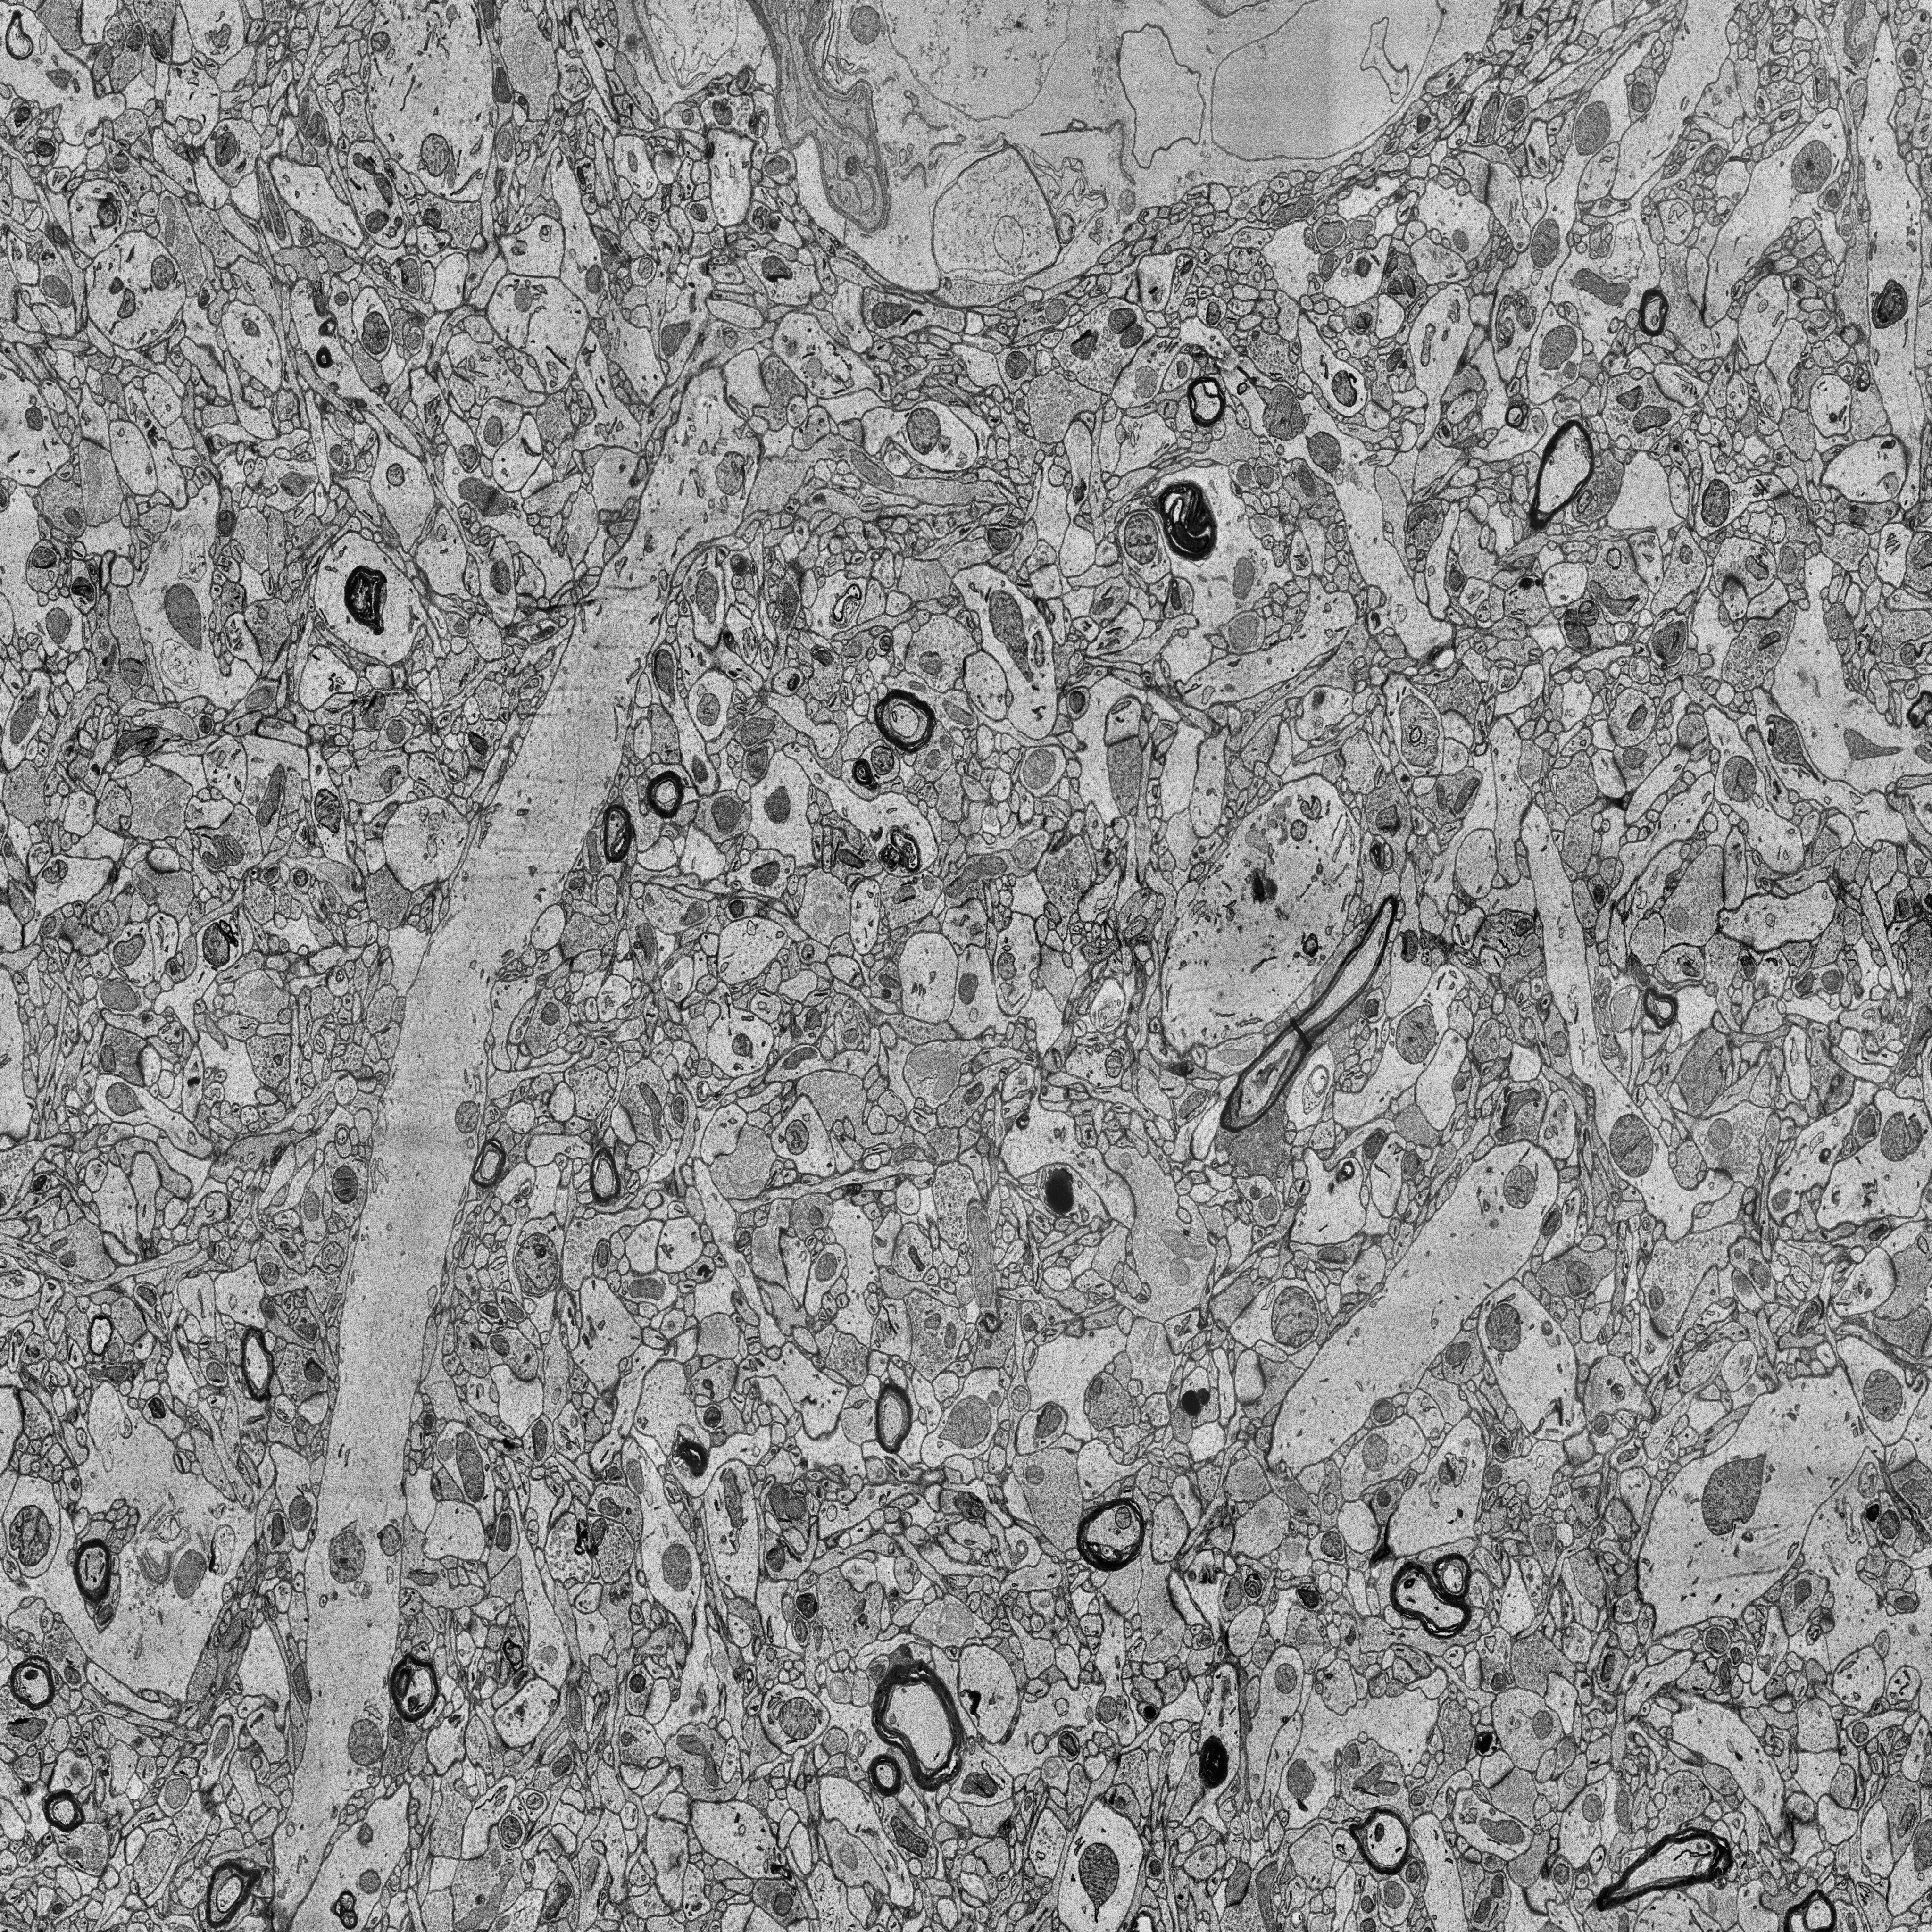
Electron microscopy slice of human cortex tissue
Slice depth (z): 87
Mitochondria instances in slice: 487